Question: I would like to be able to take 5 JPG images and process them with ImageMagick to create an effect showing the photos as a stack of Polaroid-like prints.
Assuming all photos are the same aspect ratio, they need to be resized to the same size, a 10px Polaroid-like border applied, then all slightly rotated and offset such that images below the top one are partially visible around the edges.
The rotation/offset doesn't need to be random as such - it could be hand-coded for each image in the stack if it is easier than doing it truly random?
Here is an example of the effect I am aiming for:
Can someone help with the correct parameters to use - I'm assuming we would want to use convert?
Edit: I already knew about the example contained on the ImageMagick page, but it doesn't specifically address my requirements - they clone the original image, they don't use multiple separate images. They also don't do a great job of explaining in each example exactly what every option does - they assume you already have spent hours (or days!) experimenting with the millions of options available. A bit difficult for someone who has never used the tool to master without a lot of work.
'''
convert thumbnail.gif -bordercolor white -border 6 -bordercolor grey60 -border 1 -bordercolor none -background none \( -clone 0 -rotate 'convert null: -format '%[fx:rand()*30-15]' info:' \) \( -clone 0 -rotate 'convert null: -format '%[fx:rand()*30-15]' info:' \) \( -clone 0 -rotate 'convert null: -format '%[fx:rand()*30-15]' info:' \) \( -clone 0 -rotate 'convert null: -format '%[fx:rand()*30-15]' info:' \) -delete 0 -border 100x80 -gravity center -crop 200x160+0+0 +repage -flatten -trim +repage -background black \( +clone -shadow 60x4+4+4 \) +swap -background none -flatten poloroid_stack.png
'''
... it would be great if someone could expand on this example and show me how to modify it to achieve my desired results as above.
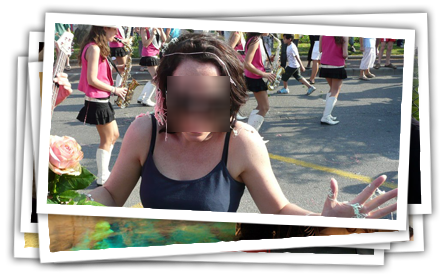
Answer: Here is the command I found to give a pretty good result for what I needed - thanks to @Jim Lindstrom for putting me on the right track.
'''
convert img-5.jpg -thumbnail 300x200 -bordercolor white -border 10 -bordercolor grey60 -border 1 -bordercolor none -background none -rotate -4 \( img-2.jpg -thumbnail 300x200 -bordercolor white -border 10 -bordercolor grey60 -border 1 -bordercolor none -background none -rotate 6 \) \( img-3.jpg -thumbnail 300x200 -bordercolor white -border 10 -bordercolor grey60 -border 1 -bordercolor none -background none -rotate -2 \) \( img-1.jpg -thumbnail 300x200 -bordercolor white -border 10 -bordercolor grey60 -border 1 -bordercolor none -background none -rotate -4 \) \( img-4.jpg -thumbnail 300x200 -bordercolor white -border 10 -bordercolor grey60 -border 1 -bordercolor none -background none -rotate 4 \) -border 100x80 -gravity center +repage -flatten -trim +repage -background black \( +clone -shadow 60x4+4+4 \) +swap -background none -flatten stack.png
'''
Here is the output I get from my images using the above command:

It's not perfect yet, I have some more tweaks I'd like to do which I'll ask about in a separate question.